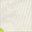
Piece: xx